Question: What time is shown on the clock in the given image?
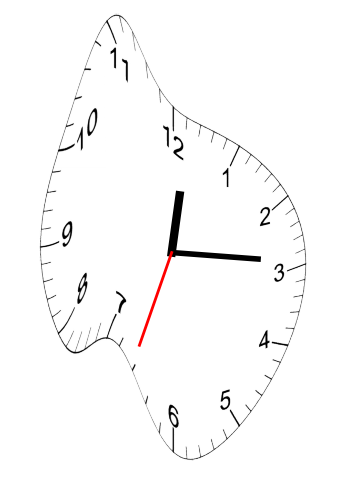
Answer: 12:14:33